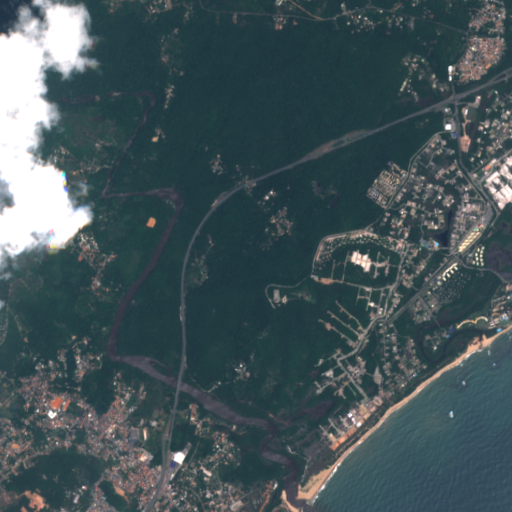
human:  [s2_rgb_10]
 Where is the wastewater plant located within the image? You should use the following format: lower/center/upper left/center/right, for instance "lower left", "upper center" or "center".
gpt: The wastewater plant is located in the center of the image.
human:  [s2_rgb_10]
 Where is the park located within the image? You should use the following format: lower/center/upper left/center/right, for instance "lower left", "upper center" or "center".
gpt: There is no park in the image.